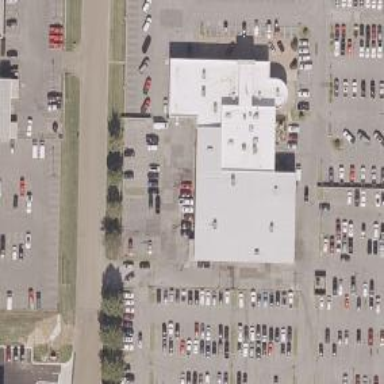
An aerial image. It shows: Car shop building.